Question: I am struggling with designing a 'coreData' model where I have only one type of entry called "To-Do". Each To-Do entry has either 0, 1, 2, ... , or n relationships to other (sub) entries just like To-Do. So the relationships between the To-Do entries design a tree structure with an undefined number of child nodes. The following graphic should illustrate the case (E = core data entry):
'''
E
/|\
/ | \
E E E
/ \
/ \
E E
/|\
E E E
'''
My guess was to model that data like illustrated in the following graph. I didn't choose the inverse relationship because Xcode made a many-to-many relationship out of it which doesn't match the tree design.

Also I saw in the 'data model inspector' something called "parent entry". So I started to believe I might have to create a second entry named "To-Do-Child" with the same attributes and make the other entry to the parent entry. The manual tells me that this might be the wrong path to go...
Questions:
1. How can I model this approach within the core data model file? Is one of the ones mentioned correct?
2. How will I be able to fetch all To-Do entries of a specified parent node? Since they arise from the same entry I have problems to address the exact To-Do subtree I want.
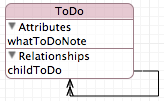
Answer: I think you need a relationship of 'parent' (destination entity is your to do entity) which serves as the destination for the inverse relationship.
Entries at the top of the tree have nil value for this relationship.
For any to-do item, the set returned from the childToDos relationship will hold all the children. It doesn't matter that these are of the same class.